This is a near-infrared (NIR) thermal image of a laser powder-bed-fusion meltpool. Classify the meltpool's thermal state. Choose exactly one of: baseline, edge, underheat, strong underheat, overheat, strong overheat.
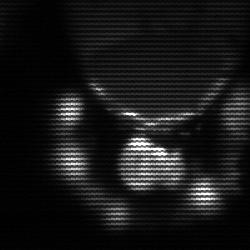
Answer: edge